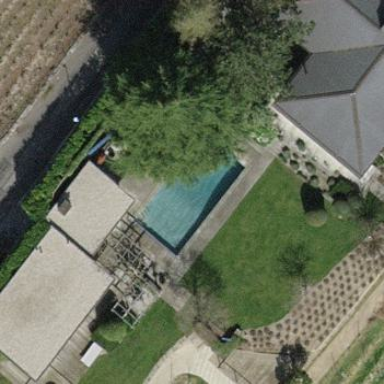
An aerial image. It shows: Swimming pool located in leisure land.